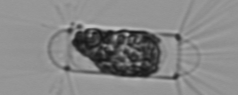
Label: Corethron_hystrix